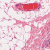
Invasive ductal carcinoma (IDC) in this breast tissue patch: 0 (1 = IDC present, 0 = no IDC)